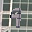
Label: 9